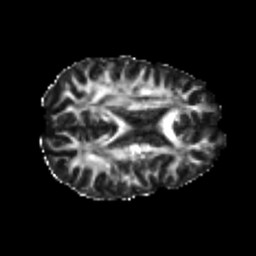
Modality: FA
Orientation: axial
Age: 24
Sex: male
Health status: healthy
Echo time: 0.074 s